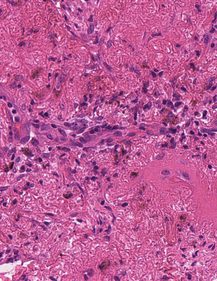
Tumor epithelial tissue: no
Tumor-associated stroma tissue: yes
Normal tissue: no